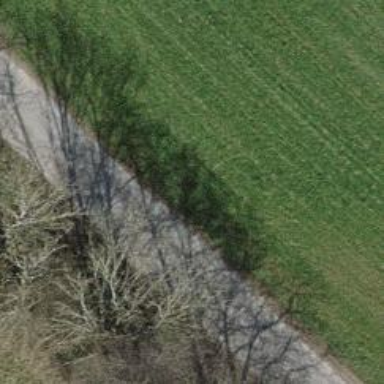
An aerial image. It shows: Tertiary road.